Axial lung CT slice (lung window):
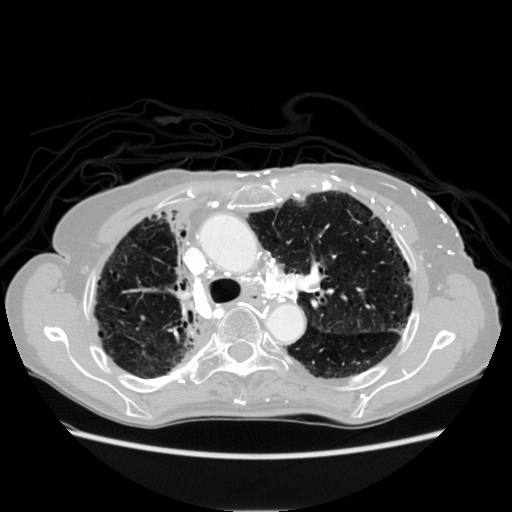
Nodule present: no